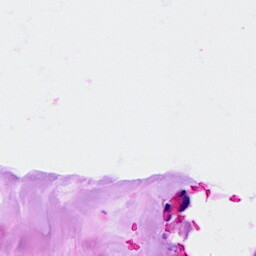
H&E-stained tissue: Breast